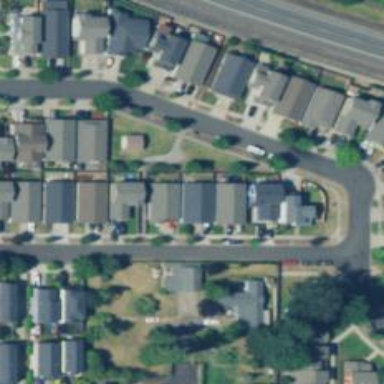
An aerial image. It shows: Footway along the road.